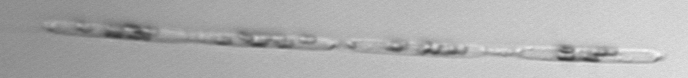
Label: Eucampia_morphytype1